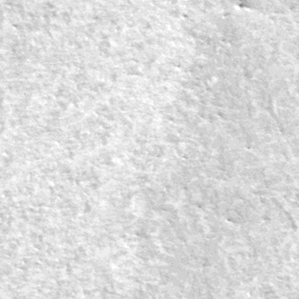
Label: frost